Interaction volume radius: 5 \u00c5
Interaction volume height: 15 \u00c5
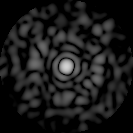
Disorder parameter: 0.7999